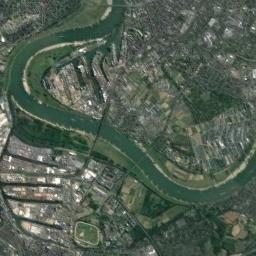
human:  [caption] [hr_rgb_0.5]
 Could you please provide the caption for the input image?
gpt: The green river with a winding bank goes through the residential area .

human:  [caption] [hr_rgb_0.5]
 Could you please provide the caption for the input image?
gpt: A turquoise river curved into approximately double right angles through the city .

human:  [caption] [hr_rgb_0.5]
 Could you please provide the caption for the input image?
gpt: The river goes through houses and trees .

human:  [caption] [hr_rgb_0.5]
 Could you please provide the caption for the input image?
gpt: There are many different buildings beside the river .

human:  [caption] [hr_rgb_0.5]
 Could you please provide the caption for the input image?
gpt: There are many buildings and some green forests near the green river .